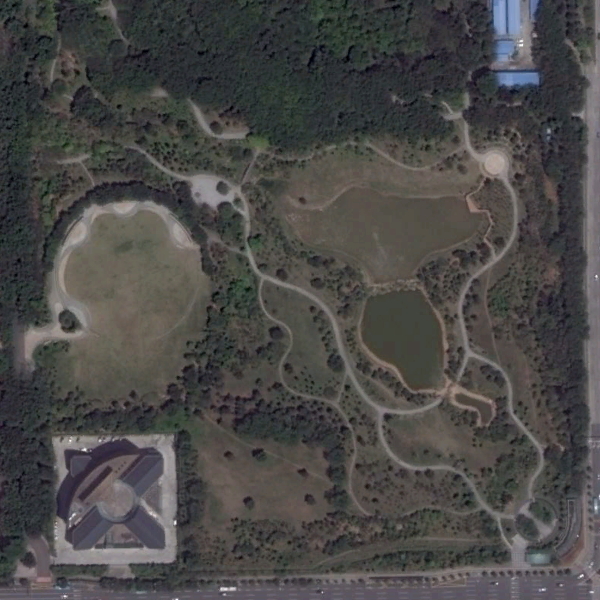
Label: Park